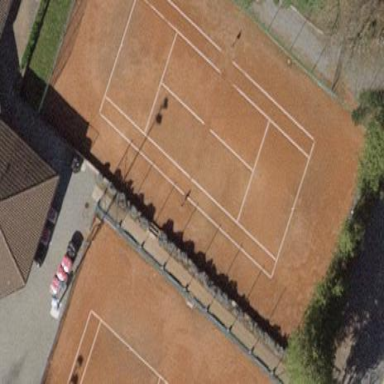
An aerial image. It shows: Tennis court on the leisure land pitch.